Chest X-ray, AP view. Patient: 68 years old, sex F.
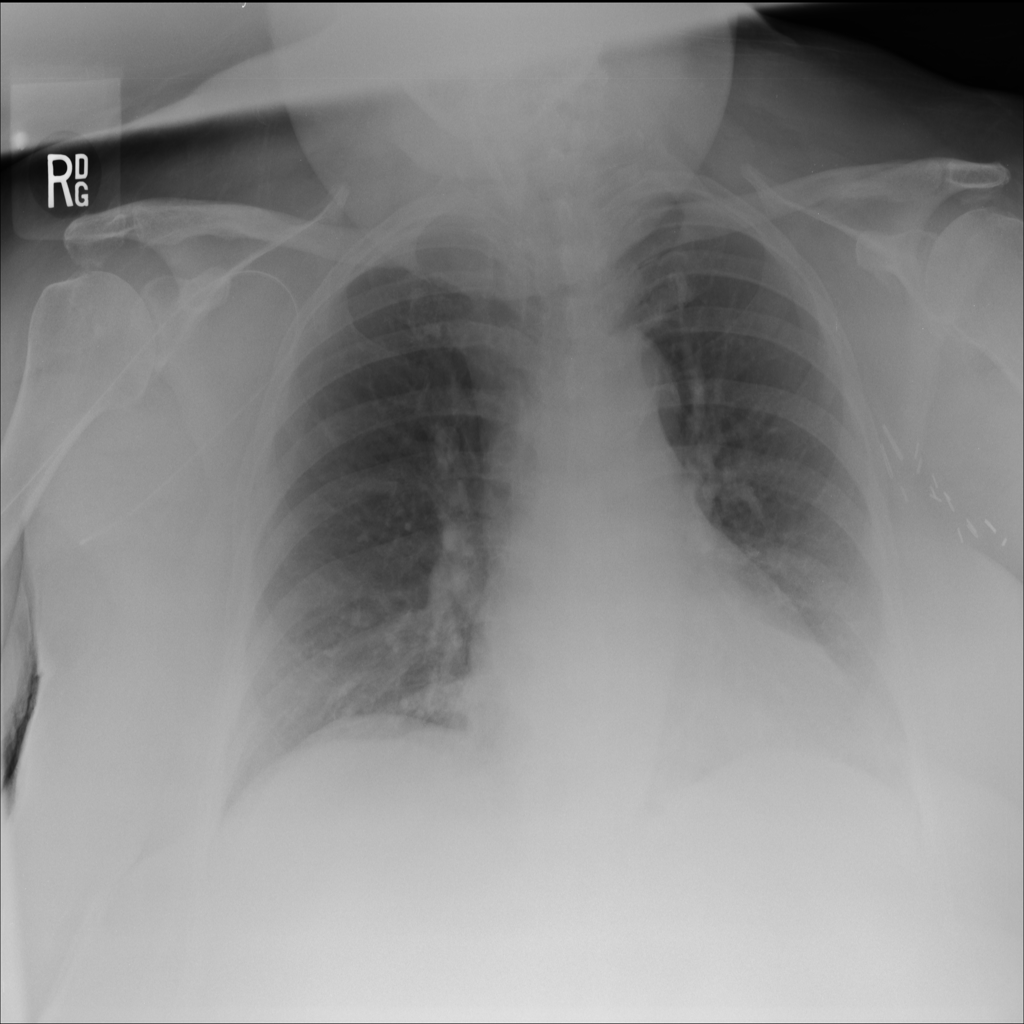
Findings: No Finding